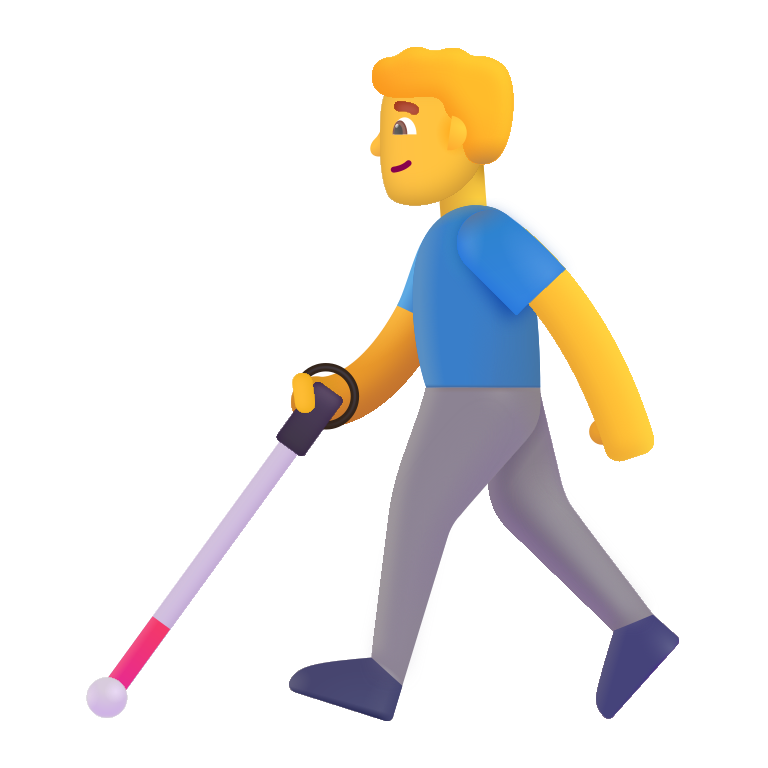
man with white cane color default